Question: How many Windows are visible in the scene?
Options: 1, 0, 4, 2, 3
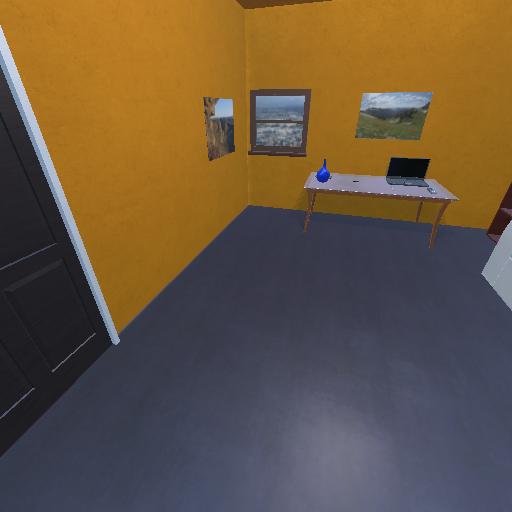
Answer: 1